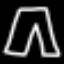
Label: pants